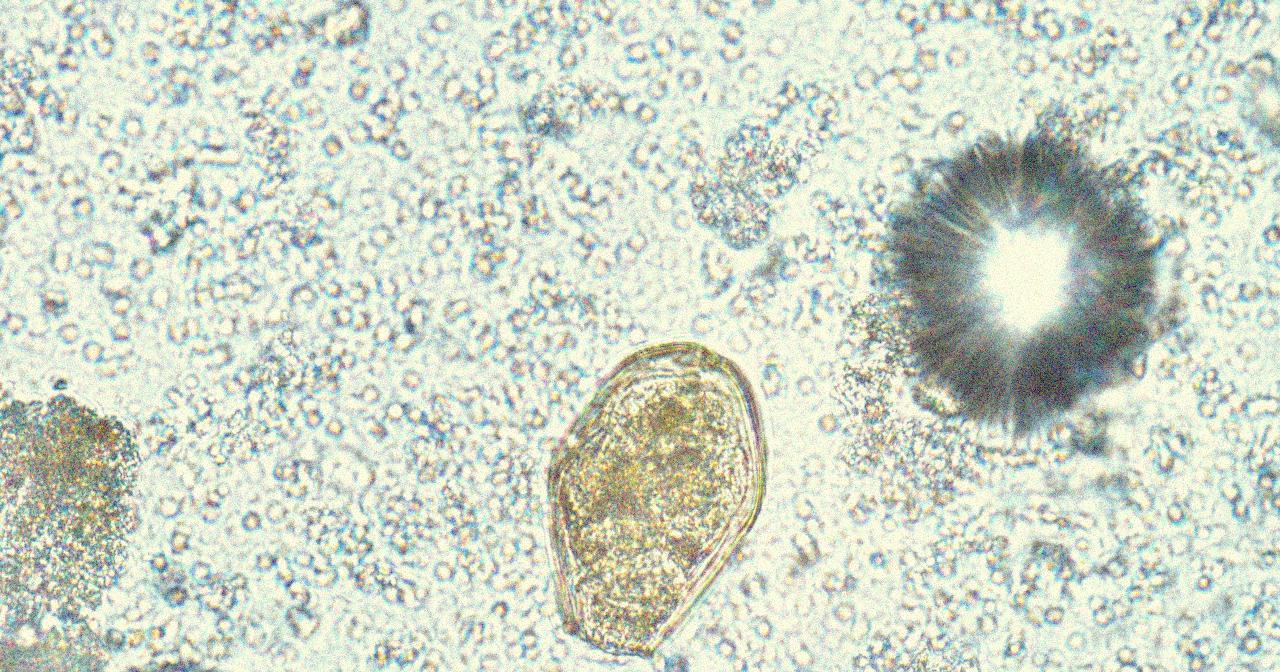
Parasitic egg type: Paragonimus spp